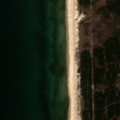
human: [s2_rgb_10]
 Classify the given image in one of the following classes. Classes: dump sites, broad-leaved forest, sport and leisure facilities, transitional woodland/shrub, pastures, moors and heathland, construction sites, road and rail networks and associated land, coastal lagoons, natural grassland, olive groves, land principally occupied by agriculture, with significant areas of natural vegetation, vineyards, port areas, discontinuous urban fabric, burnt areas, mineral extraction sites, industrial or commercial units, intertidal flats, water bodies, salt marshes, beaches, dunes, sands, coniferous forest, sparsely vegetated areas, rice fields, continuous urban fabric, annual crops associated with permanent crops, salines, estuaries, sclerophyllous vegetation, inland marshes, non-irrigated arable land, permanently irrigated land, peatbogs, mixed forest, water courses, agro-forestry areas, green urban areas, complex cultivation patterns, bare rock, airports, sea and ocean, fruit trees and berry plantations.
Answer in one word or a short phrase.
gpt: coniferous forest, transitional woodland/shrub, beaches, dunes, sands, sea and ocean